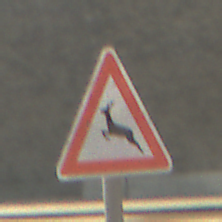
Verkehrszeichen: WildwechselRechts
Umgebung: Outdoor, Suburban
Tageszeit: MorningAfternoon
Wetter: Clear
Licht: Natural
Jahreszeit: NotSpecified
Kontrast: HighContrast